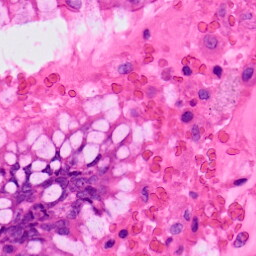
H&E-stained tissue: Lung